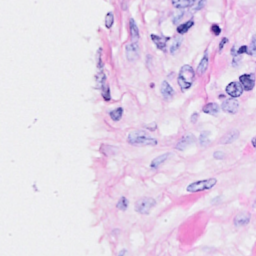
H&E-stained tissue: Breast